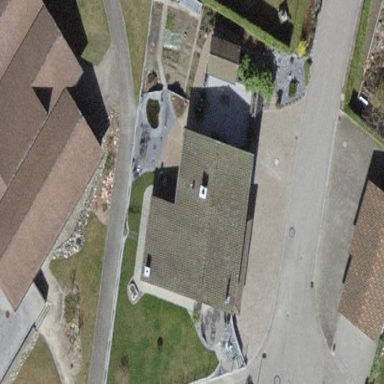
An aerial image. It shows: Detached building with gabled roof.